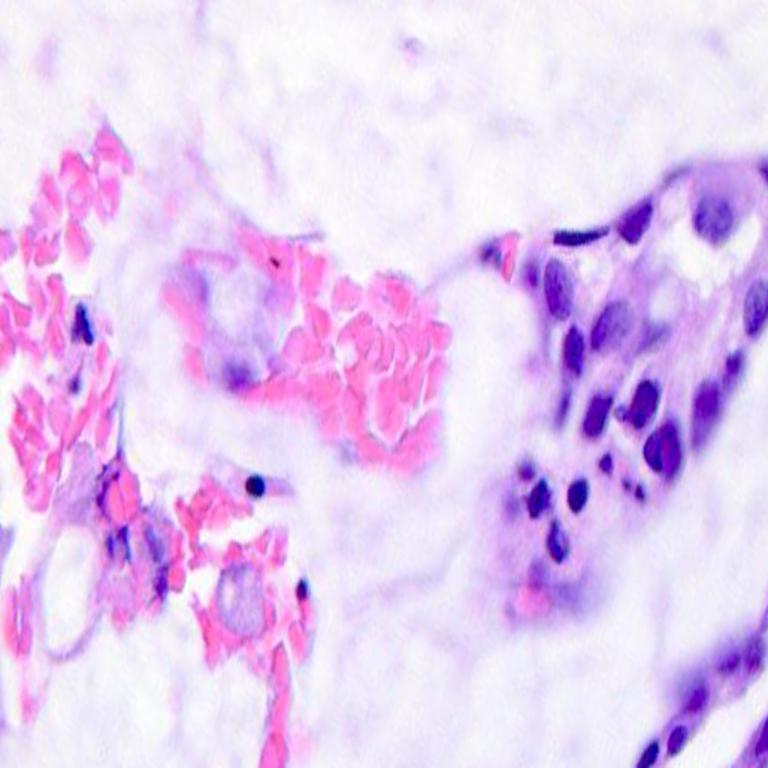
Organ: colon
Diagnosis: adenocarcinomas